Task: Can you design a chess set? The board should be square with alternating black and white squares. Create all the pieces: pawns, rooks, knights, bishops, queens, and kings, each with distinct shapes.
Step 2496:
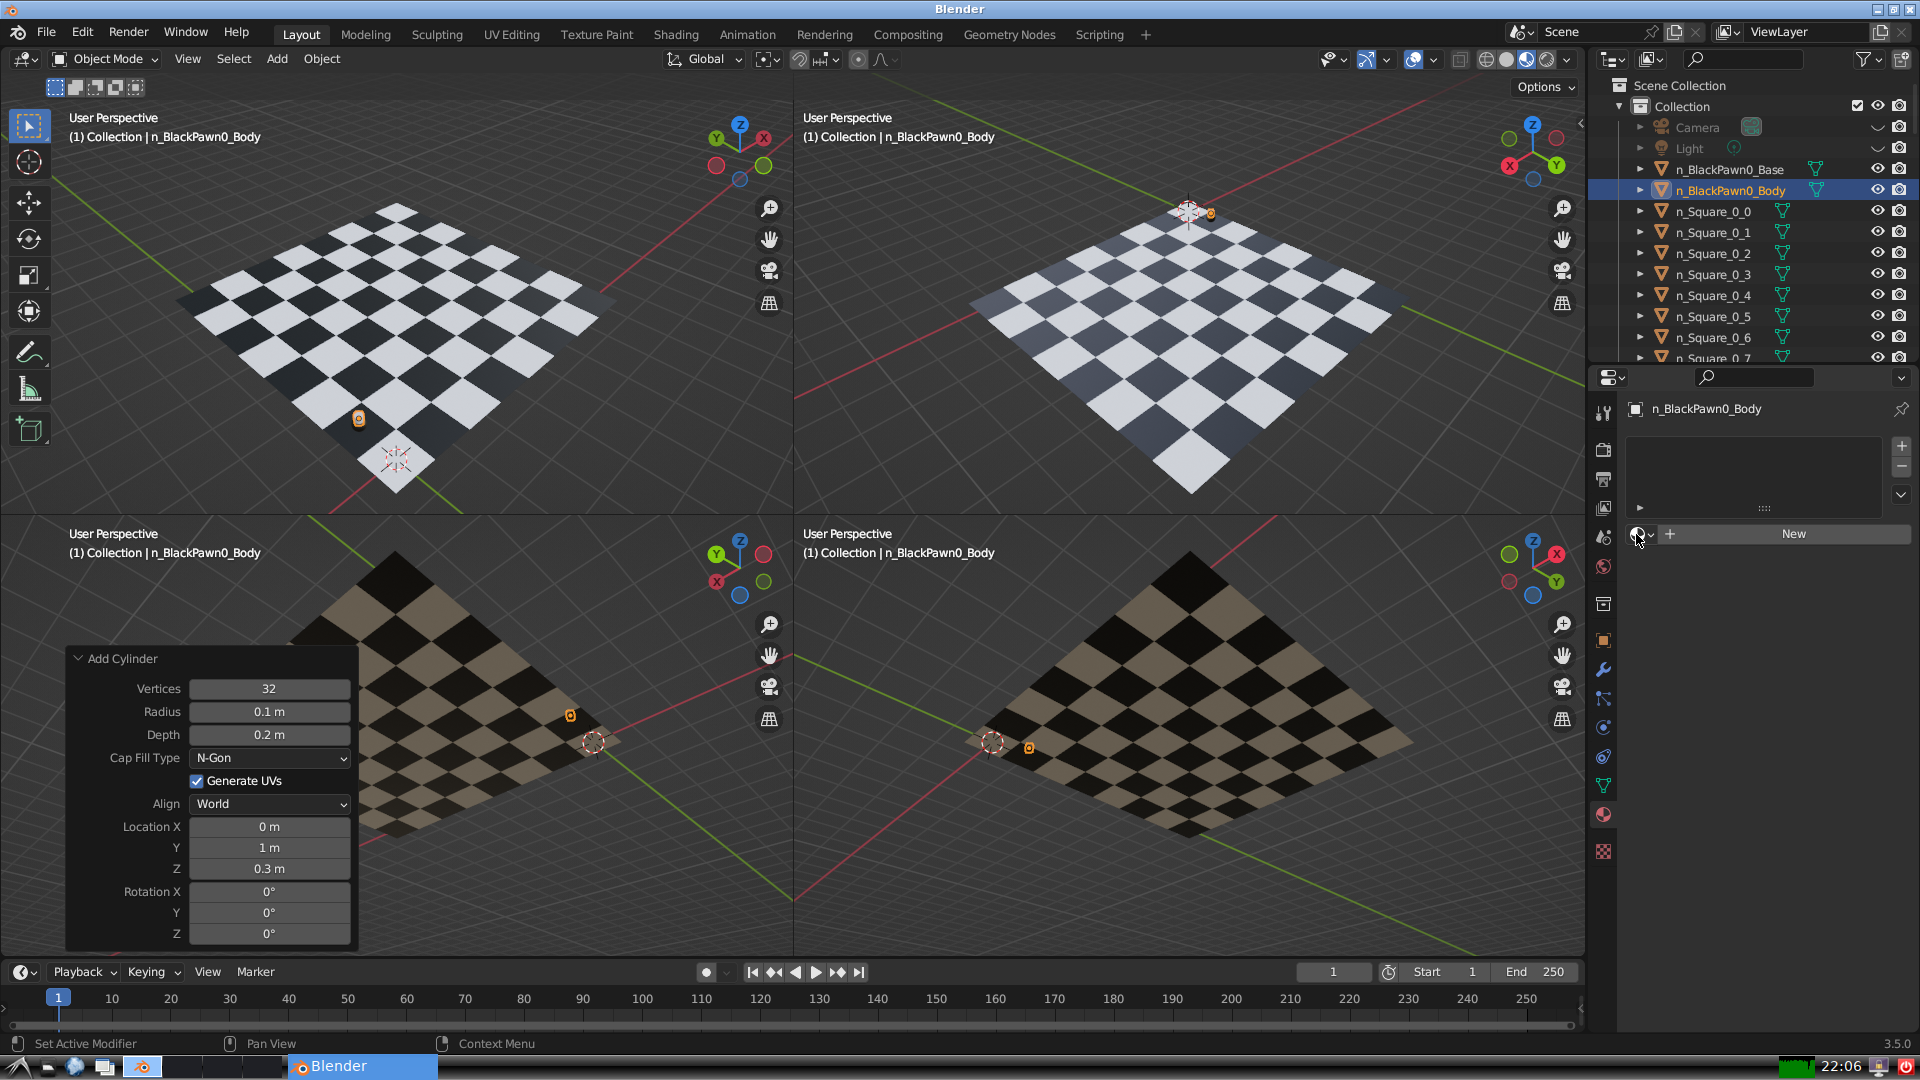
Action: click: no